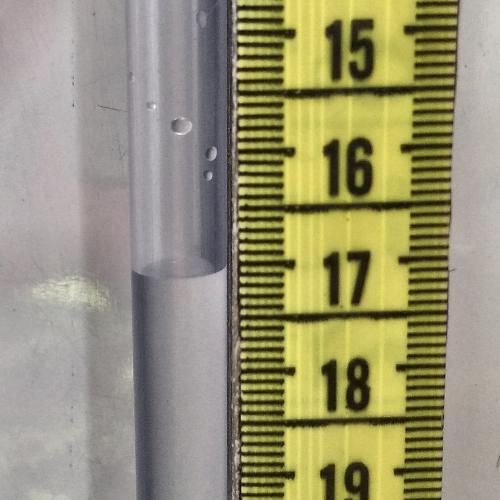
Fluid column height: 17.0 cm